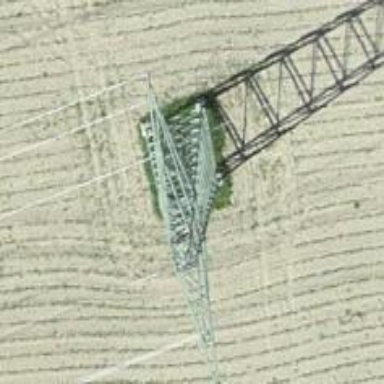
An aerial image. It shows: Towering power structure.